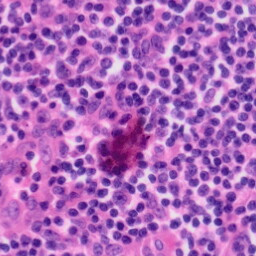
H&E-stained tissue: Tonsil